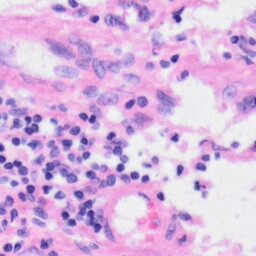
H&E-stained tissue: Liver